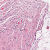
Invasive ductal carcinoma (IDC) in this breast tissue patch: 0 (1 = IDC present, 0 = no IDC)